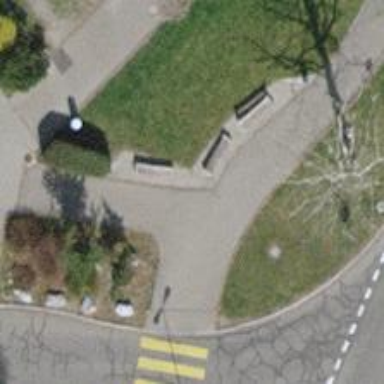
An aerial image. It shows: Brown bench.